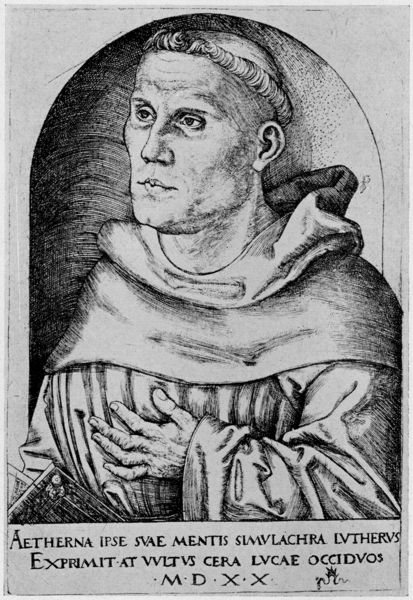
Titel: Bildnis von Martin Luther als Augustinermönch
Künstler: Lucas d.Ä. Cranach
Institution: (Seriendruck)
Schlagwörter: dunkel, hand, mann, schatten, weiß, sitzen, fenster, finger, geste, grau, hell, hintergrund, licht, mund, nase, ohr, profil, schwarz, skizze, stirn, zeichnung, blick, augen, bibel, falten, gesicht, mensch, bildnis, hals, herr, hände, portrait, porträt, kirche, gewand, haare, kutte, mantel, pose, kinn, lippen, locken, ohren, oval, holzschnitt, schrift, wangen, bogen, grafik, graphik, rand, inschrift, glatze, pupillen, wange, augenbraue, jahreszahl, nische, buch, druck, schwarzweiss, schraffur, schraffuren, radierung, stich, text, buchstaben, beten, gebet, namen, talar, heiligenschein, nimbus, priester, mönch, luther, heiliger, mönche, herz, konche, kupferstich, flugblatt, kapuze, tonsur, latein, lateinisch, martin, reformation, chrift, martin luther, rahmens, augen nase, luter, porträz, bildnius, lucas crnach, gugel, martin luter, 1570, 1520, augustiner, tonsutr